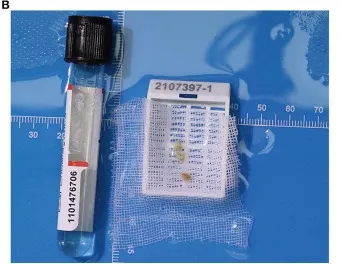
(B) Gross specimen of colonic liver flexure polyps.
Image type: radiology (ct)